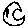
Label: moon